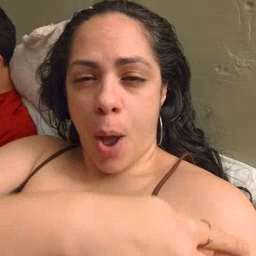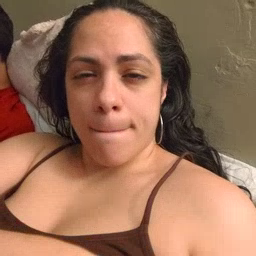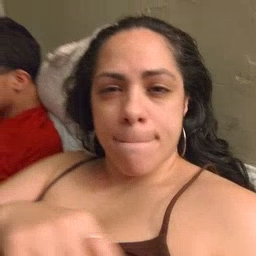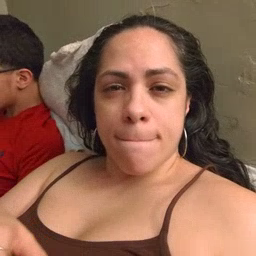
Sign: arm